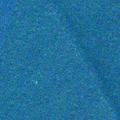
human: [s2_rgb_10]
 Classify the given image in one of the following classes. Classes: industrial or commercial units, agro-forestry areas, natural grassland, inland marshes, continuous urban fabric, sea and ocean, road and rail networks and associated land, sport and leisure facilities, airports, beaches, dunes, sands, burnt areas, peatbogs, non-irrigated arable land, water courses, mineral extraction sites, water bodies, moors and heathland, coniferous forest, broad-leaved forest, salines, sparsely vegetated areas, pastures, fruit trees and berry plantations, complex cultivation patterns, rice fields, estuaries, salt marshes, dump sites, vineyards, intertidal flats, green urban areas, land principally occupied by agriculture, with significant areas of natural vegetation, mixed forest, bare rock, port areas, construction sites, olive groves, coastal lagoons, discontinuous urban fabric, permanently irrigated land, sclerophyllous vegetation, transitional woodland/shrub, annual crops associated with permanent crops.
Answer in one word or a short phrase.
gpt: sea and ocean